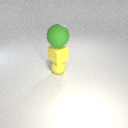
large green rubber sphere above small yellow rubber sphere